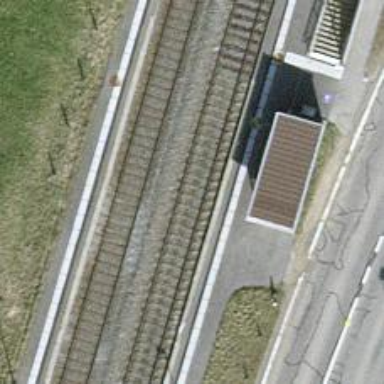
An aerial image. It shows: Stop position for public transport at railway stop.